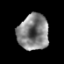
Tissue: prostate
Cell type: T cells
Senescence score: 0.2812
Nuclear area (px): 1080
Mean DAPI intensity: 131.719